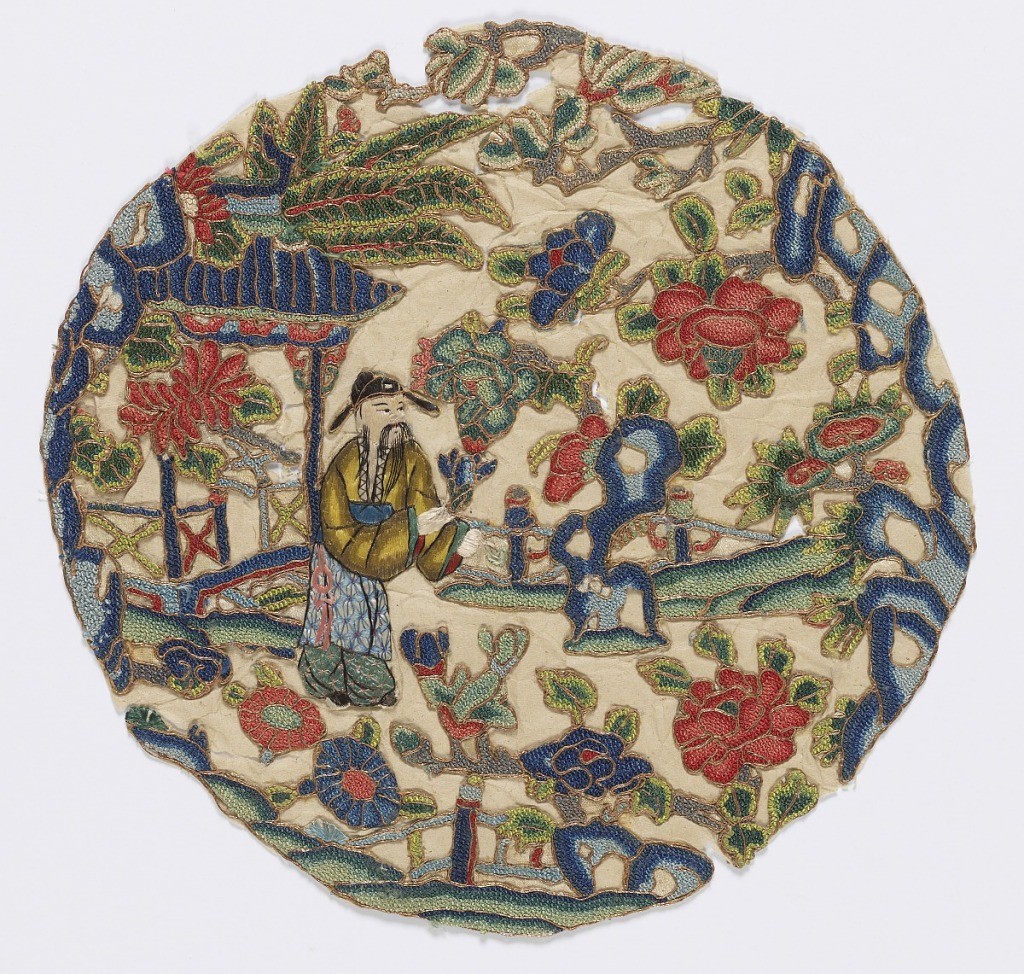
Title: Medallion
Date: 19th century
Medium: silk and metallic embroidery on silk foundation, paper backing Technique: embroidered in satin, knotted and couching stitches
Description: Roundel with an elderly man in a garden surrounded by flowering trees. In polychrome silks outlined in gold metallic embroidery.